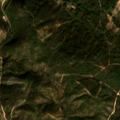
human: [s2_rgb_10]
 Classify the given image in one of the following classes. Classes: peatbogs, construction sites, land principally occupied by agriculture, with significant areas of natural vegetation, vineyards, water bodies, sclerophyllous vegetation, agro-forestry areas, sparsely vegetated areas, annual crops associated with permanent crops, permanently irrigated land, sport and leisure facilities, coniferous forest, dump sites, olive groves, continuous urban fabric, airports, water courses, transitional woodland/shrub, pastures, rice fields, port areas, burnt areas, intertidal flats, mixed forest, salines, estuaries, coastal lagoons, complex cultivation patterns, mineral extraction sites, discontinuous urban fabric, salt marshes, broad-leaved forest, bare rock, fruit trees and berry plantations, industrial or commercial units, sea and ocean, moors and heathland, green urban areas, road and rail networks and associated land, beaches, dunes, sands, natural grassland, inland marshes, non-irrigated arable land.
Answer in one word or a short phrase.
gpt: complex cultivation patterns, land principally occupied by agriculture, with significant areas of natural vegetation, coniferous forest, transitional woodland/shrub